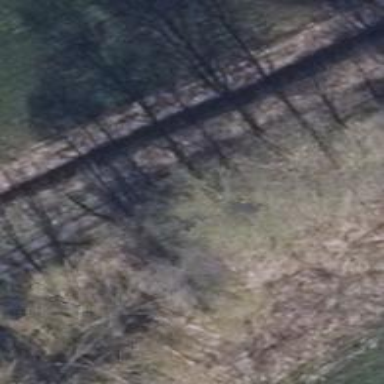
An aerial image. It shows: Row of trees in natural setting.